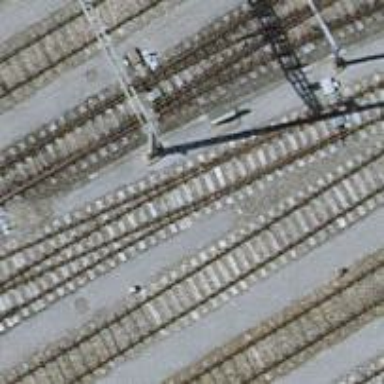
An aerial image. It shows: Railway switch.